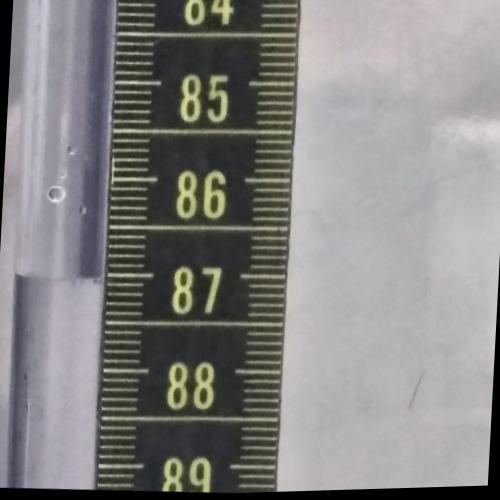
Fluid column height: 87.0 cm